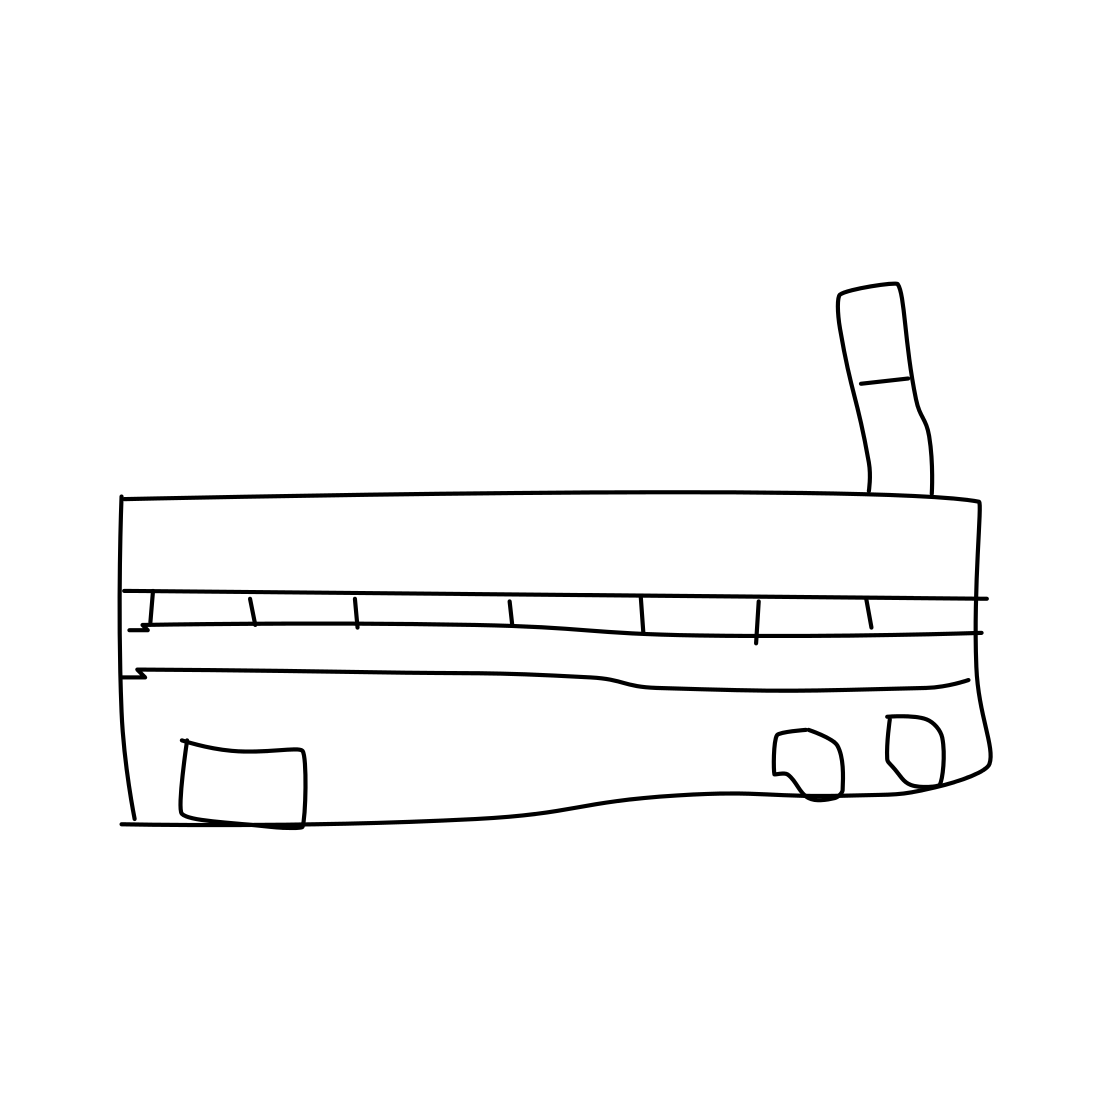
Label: radio